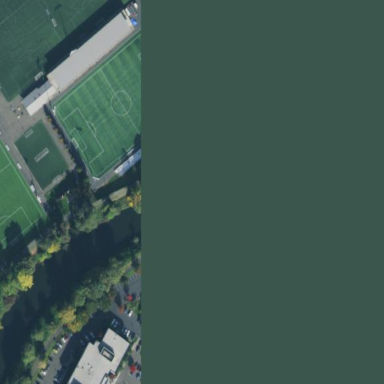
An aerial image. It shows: Soccer pitch with artificial turf for leisure sports activities.